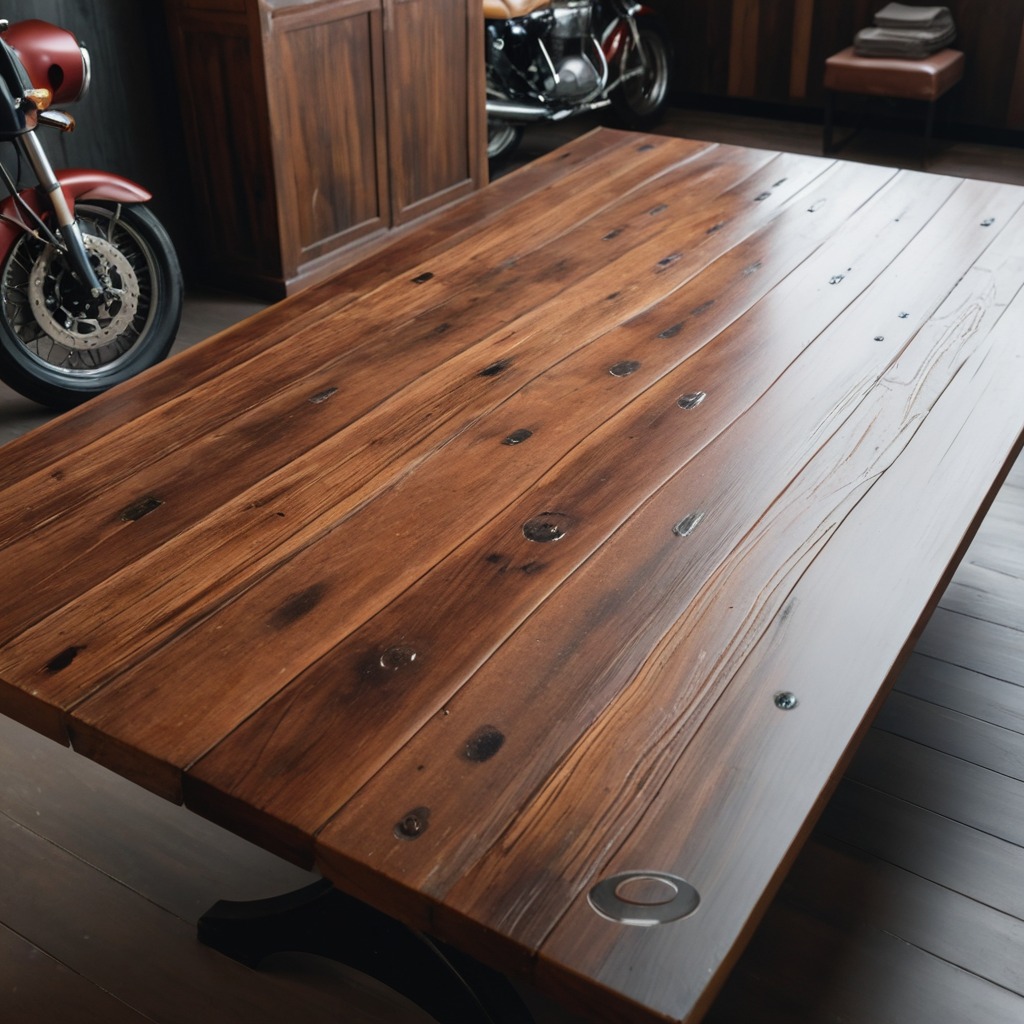
A flat metal washer lying on an oil-spilled wooden table in a vintage motorcycle garage.